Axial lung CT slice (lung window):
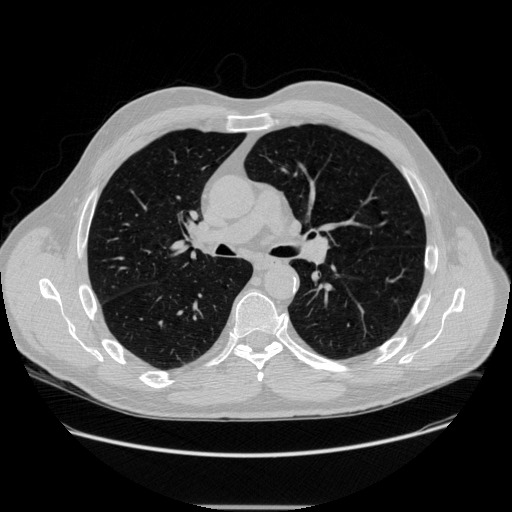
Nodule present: no